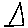
Label: triangle